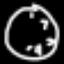
Label: clock